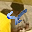
Label: 4